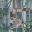
Label: 5